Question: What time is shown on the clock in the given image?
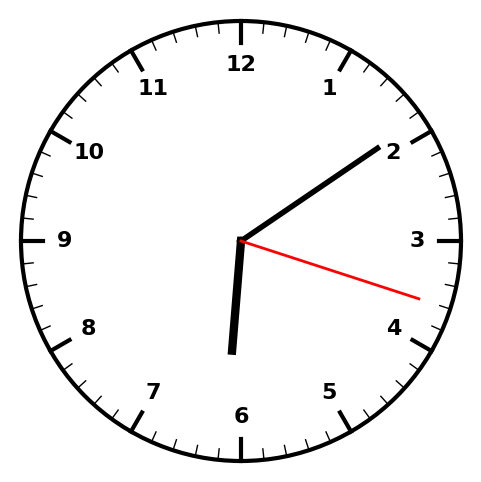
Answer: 06:09:18